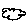
Label: cloud